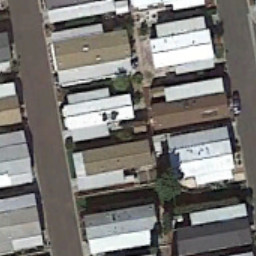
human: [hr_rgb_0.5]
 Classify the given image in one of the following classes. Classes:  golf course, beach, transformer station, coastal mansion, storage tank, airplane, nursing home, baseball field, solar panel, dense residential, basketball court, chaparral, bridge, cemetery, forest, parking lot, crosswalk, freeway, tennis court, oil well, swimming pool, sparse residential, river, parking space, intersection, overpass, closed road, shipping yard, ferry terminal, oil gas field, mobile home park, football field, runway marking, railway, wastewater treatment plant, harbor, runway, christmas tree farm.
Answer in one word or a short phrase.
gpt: mobile home park